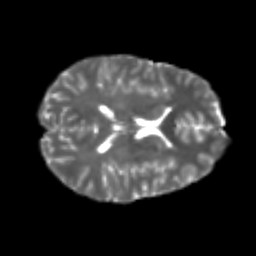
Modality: T2w
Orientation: axial
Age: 22
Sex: male
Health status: healthy
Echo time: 0.074 s